Question: I am embedding Facebook Comment plugin on our site and for some reason the comment plugin is stuck in a perpetually loading sate like follows:

I'm not sure if it's a Facebook problem or my code. Here's what I have right after the opening '<body>' tag:
'''
<div id="fb-root"></div>
<script>
window.fbAsyncInit = function () {
FB.init({ appId: '<PHONE>', cookie: true, oauth: true });
};
(function (d) {
var js, id = 'facebook-jssdk', ref = d.getElementsByTagName('script')[0];
if (d.getElementById(id)) { return; }
js = d.createElement('script'); js.id = id; js.async = true;
js.src = "//connect.facebook.net/en_US/all.js";
ref.parentNode.insertBefore(js, ref);
} (document));
</script>
'''
<PHONE> is where my actual appID is)
On the page where I want to show the Facebook comment plugin I have this:
'''
<div class="fb-comments" data-href="http://mydomain.com"
data-num-posts="2" data-width="580"></div>
'''
As far as I can tell this should all work. However, I've seen no mention of any FB bugs regarding this, nor do I see problems on other sites. So I guess it's my code?
I've even tried using the exact code given by the code generator on the FB developers site:
'''
<div id="fb-root"></div>
<script>
(function (d, s, id) {
var js, fjs = d.getElementsByTagName(s)[0];
if (d.getElementById(id)) return;
js = d.createElement(s); js.id = id;
js.src = "//connect.facebook.net/en_US/all.js#xfbml=1&appId=<PHONE>";
fjs.parentNode.insertBefore(js, fjs);
} (document, 'script', 'facebook-jssdk'));
</script>
'''
Unfortunately this doesn't work either.
Would love some help pointing me in the right direction!
I've tried just placing my AppID in this fiddle (<URL> and it works. So there is something in my code causing the issue. No idea what it could be and I can't share my entire code here.
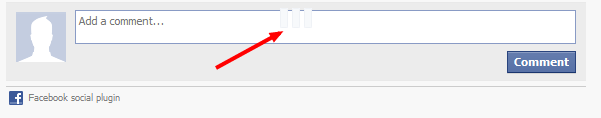
Answer: '''
window.fbAsyncInit = function () {
({ appId: '<PHONE>', cookie: true, oauth: true });
};
'''
Isn't the body of that function actually supposed to be an argument? '({ appId: '<PHONE>', cookie: true, oauth: true });' in a function body creates an object literal and then does nothing with it. This is equivalent to writing:
'''
window.fbAsyncInit = function () {};
'''
Which is useless.
The rest of your code looks like it works, but I don't have a valid app ID / domain on hand to test with at the moment. Drop your app ID and domain in this fiddle and see if it works: <URL>
---
From the chat discussion, it looks like the page has to be on a live server, otherwise you get the "infinite loading" behavior. I was able to recreate the behavior using a local 'file:' URI. Hopefully the issue will go away once you push this to production.